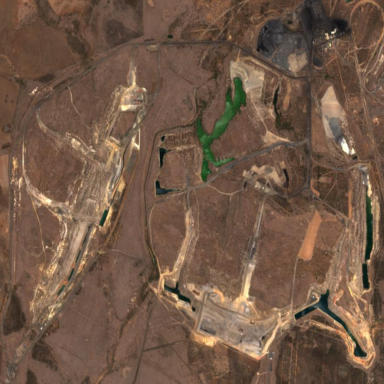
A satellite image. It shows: Industrial area designated for mining activities.